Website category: movie
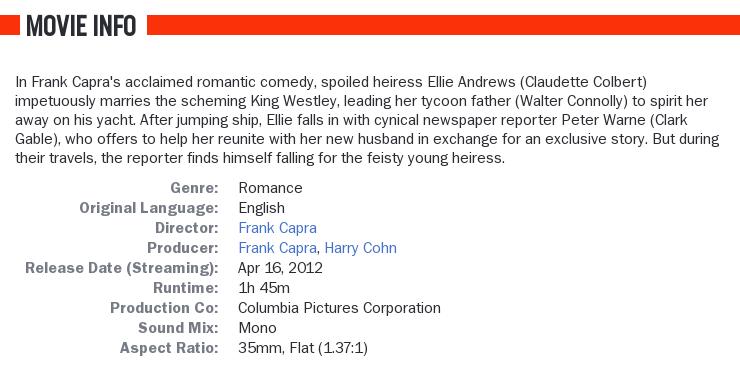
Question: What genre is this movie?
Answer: romance

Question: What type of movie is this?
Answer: romance

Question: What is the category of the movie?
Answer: romance

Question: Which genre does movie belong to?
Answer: romance

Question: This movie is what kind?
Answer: romance

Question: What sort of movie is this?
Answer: romance

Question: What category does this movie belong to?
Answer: romance

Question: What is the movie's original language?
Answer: English

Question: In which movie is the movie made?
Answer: English

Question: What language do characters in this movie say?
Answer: English

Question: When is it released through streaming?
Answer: Apr 16, 2012

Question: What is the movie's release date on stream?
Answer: Apr 16, 2012

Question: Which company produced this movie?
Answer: Columbia Pictures Corporation

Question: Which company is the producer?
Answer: Columbia Pictures Corporation

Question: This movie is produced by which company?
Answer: Columbia Pictures Corporation

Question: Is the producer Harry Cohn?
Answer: yes

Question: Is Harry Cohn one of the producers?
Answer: yes

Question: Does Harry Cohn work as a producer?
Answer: yes

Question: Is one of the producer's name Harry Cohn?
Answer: yes

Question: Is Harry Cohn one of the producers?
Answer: yes

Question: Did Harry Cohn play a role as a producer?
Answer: yes

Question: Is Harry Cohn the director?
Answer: no

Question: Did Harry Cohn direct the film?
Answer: no

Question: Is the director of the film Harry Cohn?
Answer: no

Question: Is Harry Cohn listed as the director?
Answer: no

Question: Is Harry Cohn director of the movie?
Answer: no

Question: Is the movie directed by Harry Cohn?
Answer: no

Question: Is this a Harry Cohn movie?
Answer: no

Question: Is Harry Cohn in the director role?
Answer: no

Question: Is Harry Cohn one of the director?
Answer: no

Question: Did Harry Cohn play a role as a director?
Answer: no